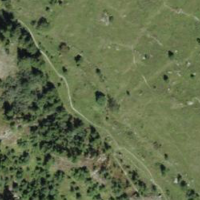
EUNIS habitat code: 26
Species observed at this site:
Melitaea didyma